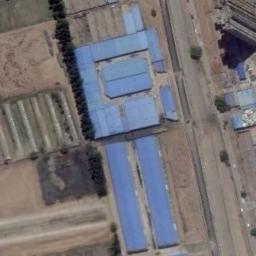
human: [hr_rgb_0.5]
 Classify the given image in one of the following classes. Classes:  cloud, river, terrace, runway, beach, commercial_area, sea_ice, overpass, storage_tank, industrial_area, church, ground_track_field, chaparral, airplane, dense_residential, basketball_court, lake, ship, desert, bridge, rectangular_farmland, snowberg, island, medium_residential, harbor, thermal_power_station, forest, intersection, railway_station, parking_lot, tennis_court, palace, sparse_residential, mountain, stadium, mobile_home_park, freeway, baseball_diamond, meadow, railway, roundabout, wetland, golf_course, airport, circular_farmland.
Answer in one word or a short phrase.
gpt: industrial_area